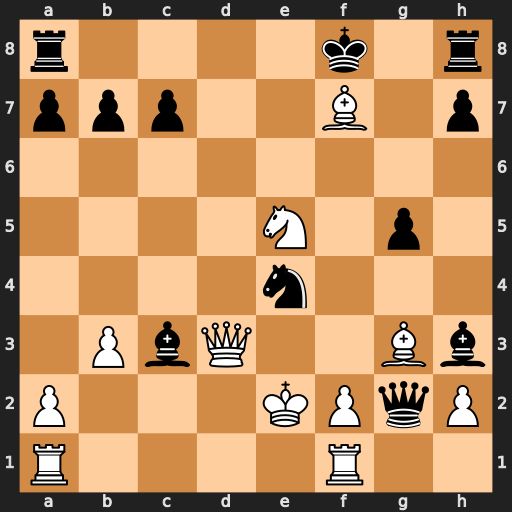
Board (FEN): r4k1r/ppp2B1p/8/4N1p1/4n3/1PbQ2Bb/P3KPqP/R4R2
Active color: w
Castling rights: -
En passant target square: -
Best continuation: Rg1 Nxg3+ hxg3 Bxe5 Rxg2